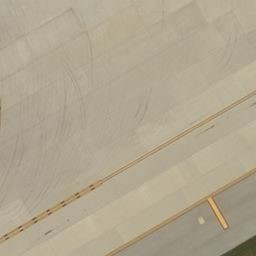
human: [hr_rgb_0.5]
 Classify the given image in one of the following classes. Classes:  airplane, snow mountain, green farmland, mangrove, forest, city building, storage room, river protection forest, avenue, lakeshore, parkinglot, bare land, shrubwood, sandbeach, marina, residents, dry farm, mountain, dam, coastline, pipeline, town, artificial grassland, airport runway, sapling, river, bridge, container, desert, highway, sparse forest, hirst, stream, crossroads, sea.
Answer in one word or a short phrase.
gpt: airport runway